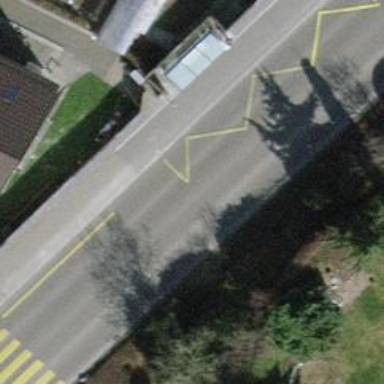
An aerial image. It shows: Bus stop with designated stop position for public transport.